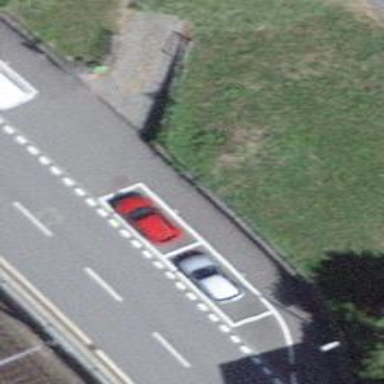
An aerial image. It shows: Asphalt parking lane.